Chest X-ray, PA view. Patient: 44 years old, sex F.
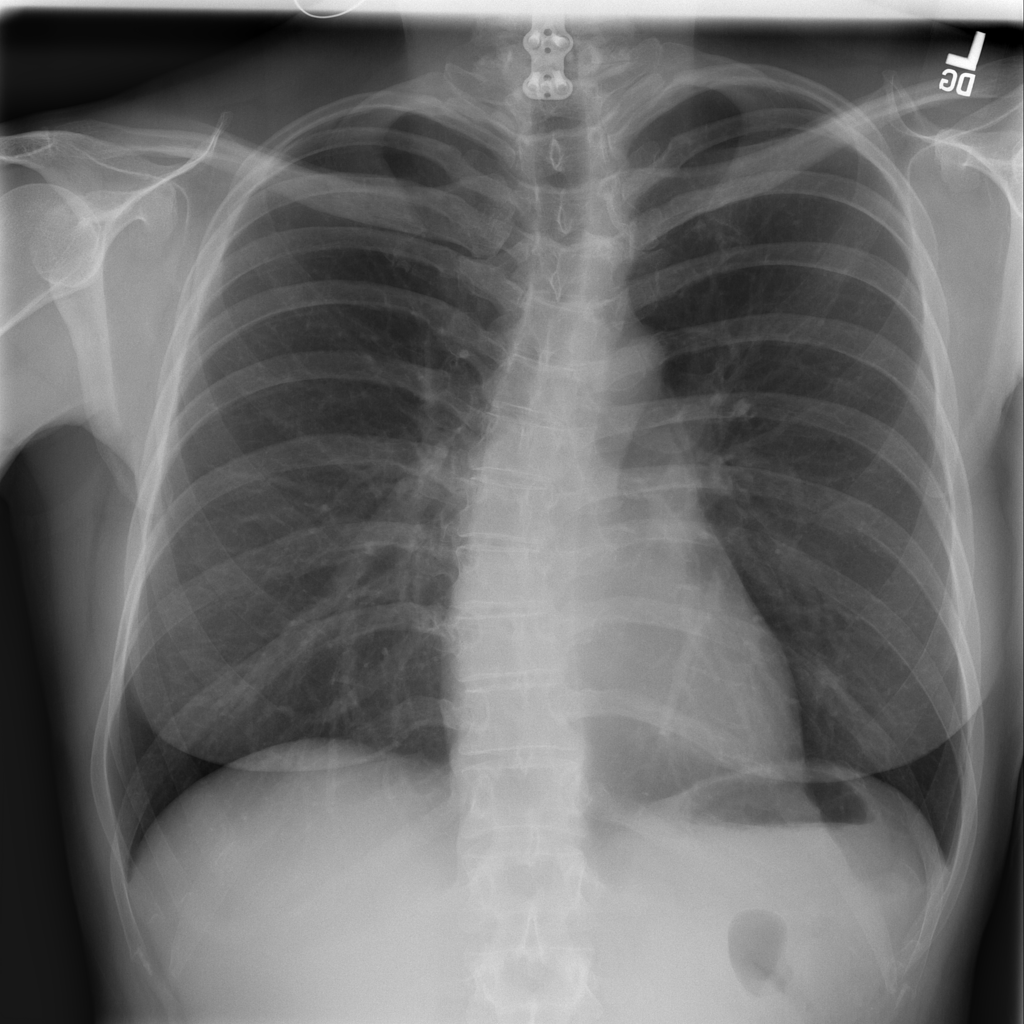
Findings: No Finding